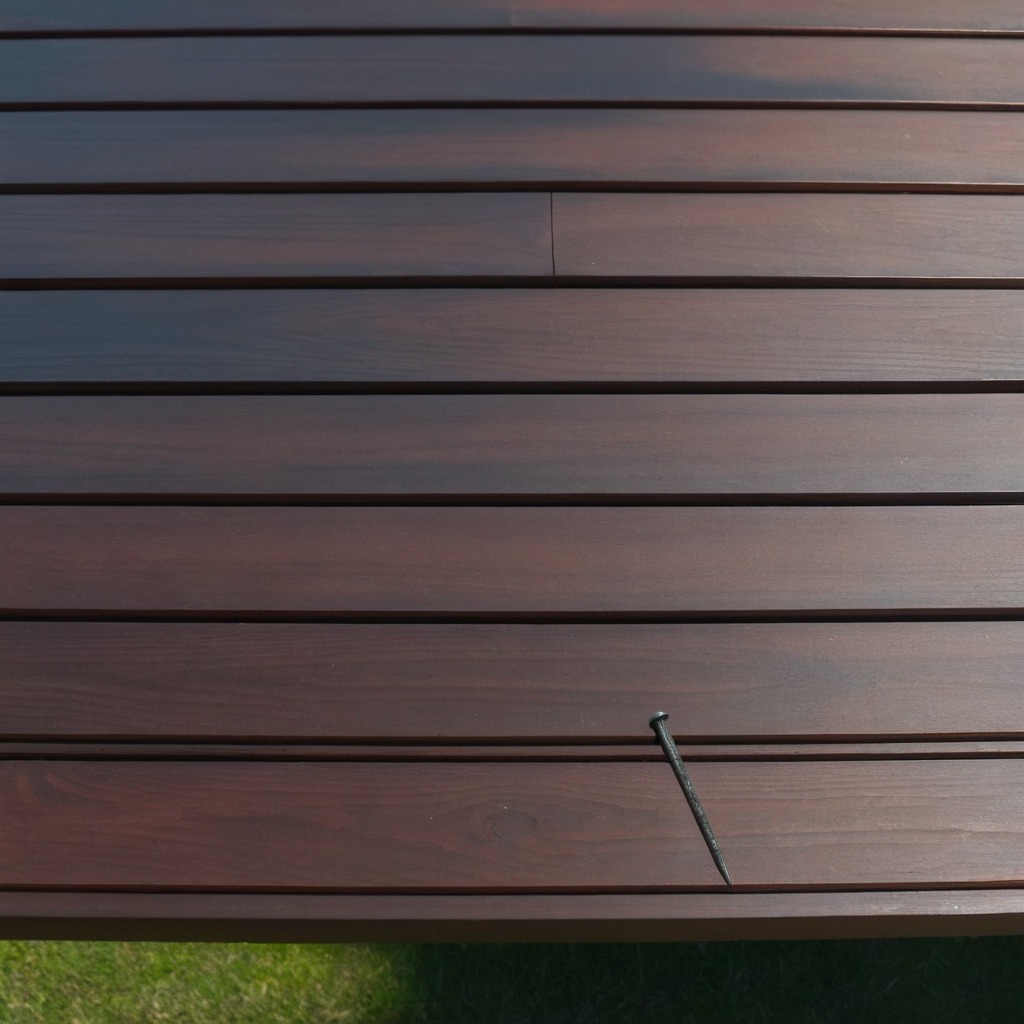
An iron nail lies on a wooden table.